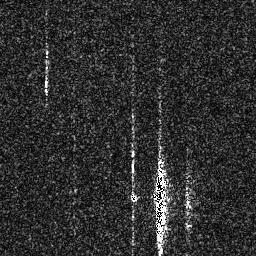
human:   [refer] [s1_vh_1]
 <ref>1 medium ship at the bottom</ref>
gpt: <box>[[58, 64, 66, 98, 0]]</box>